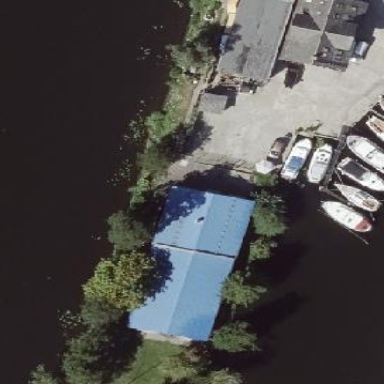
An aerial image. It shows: Community center that serves as club home for rowing enthusiasts.